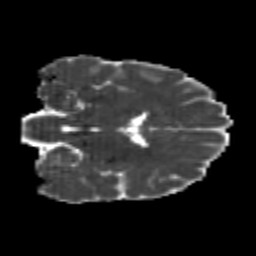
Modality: MD
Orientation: coronal
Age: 23
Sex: male
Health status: healthy
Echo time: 0.074 s